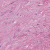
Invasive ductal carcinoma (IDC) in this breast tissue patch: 1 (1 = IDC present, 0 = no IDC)